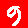
Digit: 9